Question: I am working on this ASP.NET MVC Project to which i am very new.
I did some worked somehow on normal ASP.NET Web Forms back in days but i am really a beginner in ASP.NET. I developing projects in php for quite time and did never got a chance to try out .NET.
I want to have two Sections, One for Administrators and One for Front End Users.
I want both Front End Users and Administrator(BackEnd) Users To have Different Themes Different Controller and Different Models.
In Simple PHP i did made base Controller Named 'My_Controller' which extends the main Controller.
And after that i created two more base controllers derived from this my_controllers namely
- -
and moved this based controllers to core directory or library directory.
But How to achieve such a thing in ASP.NET MVC, I am using at the moment.
Currently i just created new project using MVC. and Here below is the Current File Structure for my Project

Also Please Also Share what will be a better approach that making the base controllers for Admin Controller and FrontEnd Controller.
Or having Multiple MVC Projects in a project of a solution. Like HMVC.
But most importantly what is the best approach and how to achieve this admin and frontend file Structure.
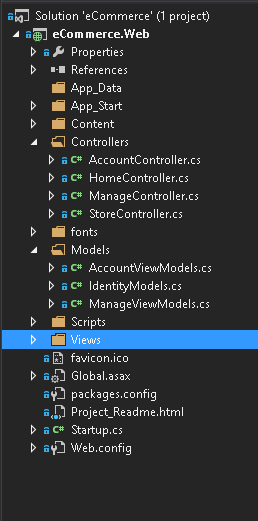
Answer: The Good idea might be to use Area Feature of Asp.NET MVC. Area generally used for the purpose of sepration of user base, like in your case Public user and admin user.
Well explained details of area's can be found on following documentation.
<URL>
Regarding the different themes for Admin and user web app, you can simply use different Layouts. Put two layout inside the View > Shared folder. Then specify layout on each view as below.
For User Views
'''
Layout = "~/Views/Shared/_UserLayout.cshtml";
'''
For Admin Views
'''
Layout = "~/Views/Shared/_AdminLayout.cshtml";
'''
if your project is big enough to think it will be difficult to handle the Areas later in a single project, you can also split the User and Admin project.
But you should be aware of re-usability of the source code by placing such code (such as Models) in other projects and adding reference.
I hope this solves your problem.